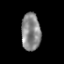
Tissue: prostate
Cell type: Epithelial cells
Senescence score: 0.318
Nuclear area (px): 710
Mean DAPI intensity: 134.848